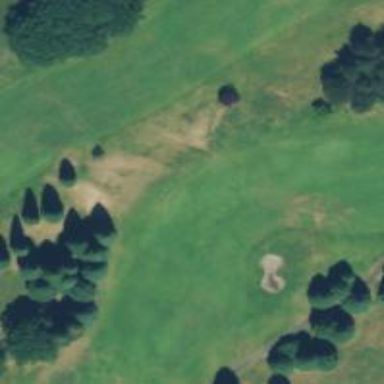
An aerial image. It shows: View of golf hole.